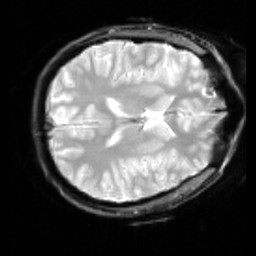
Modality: inplaneT2
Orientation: axial
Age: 25
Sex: male